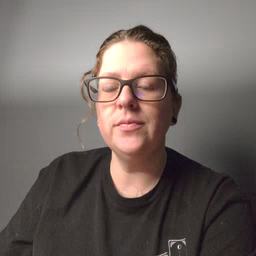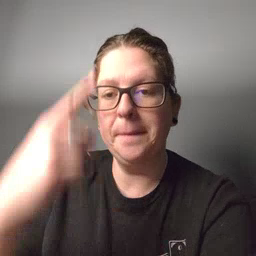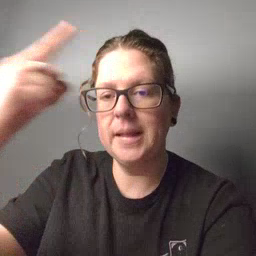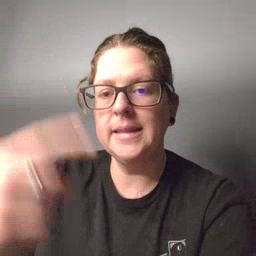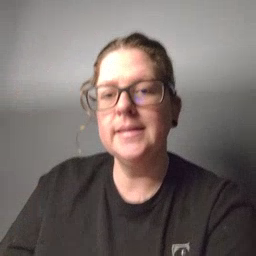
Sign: penny